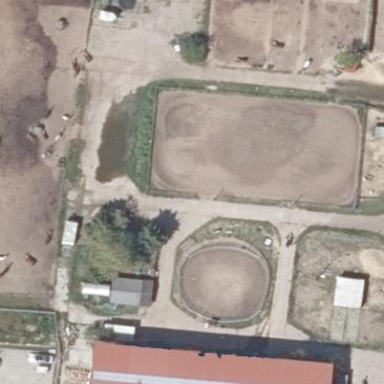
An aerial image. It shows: Leisure land designated for horse riding.